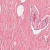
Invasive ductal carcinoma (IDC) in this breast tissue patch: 0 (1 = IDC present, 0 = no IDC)